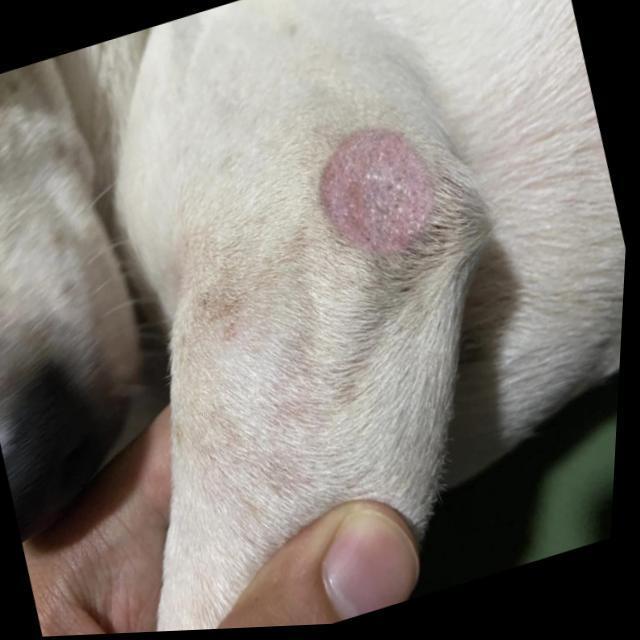
Canine ringworm (Dermatophytosis) — fungal infection caused by Microsporum or Trichophyton. Presents with circular alopecia, scaling, crusting, and broken hairs.